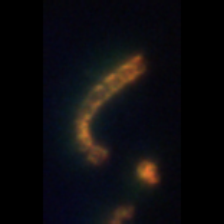
Taxon: Chaetoceros
Group: Diatoms